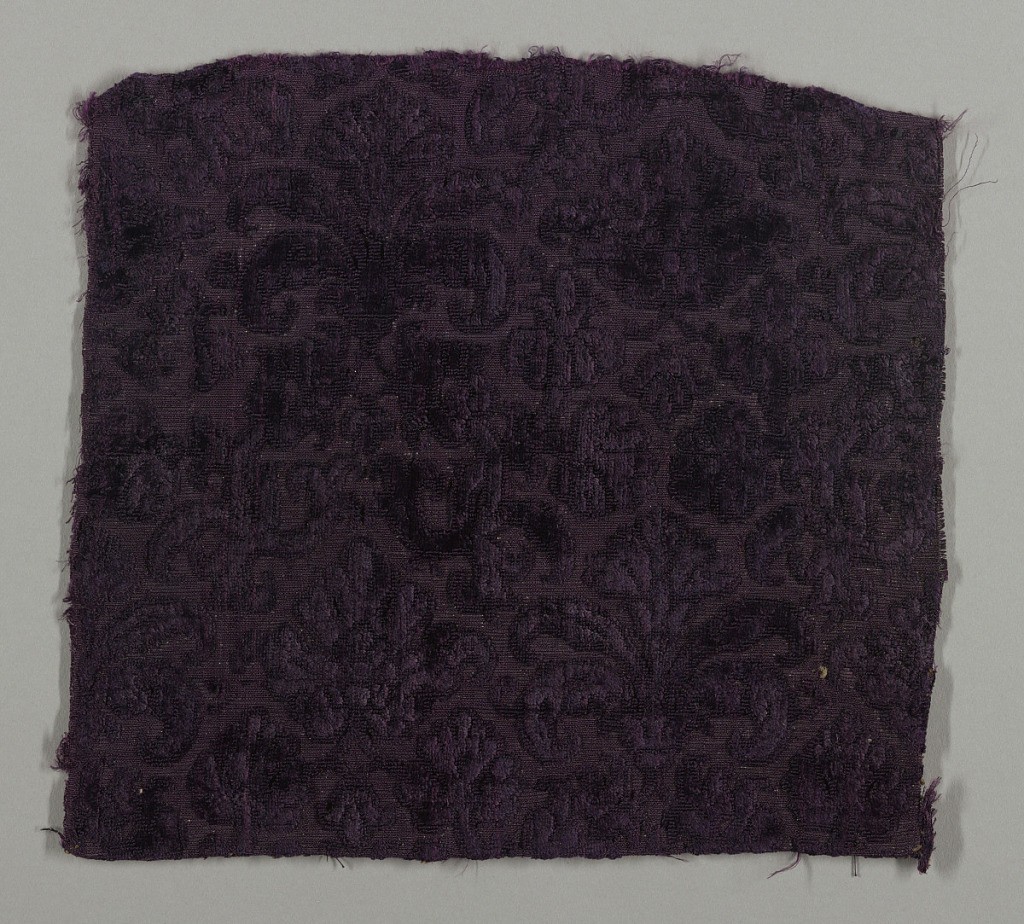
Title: Fragments
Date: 17th century
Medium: silk, metallic thread Technique: cut and uncut supplementary warp pile in a plain weave foundation (ciselé voided velvet); supplementary metal thread weft in foundation
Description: Staggered alternating repeat of two rows of flowering plants: one row has two plants, each with a central axis, the other row has two plants, one with an S-curved stem and the other a Z-curved stem. In the repeat, the S and Z-curved plants support the large single blossom of the alternate row.